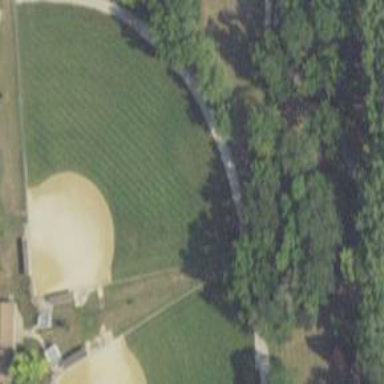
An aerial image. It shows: Softball pitch designated for baseball sports.